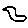
Label: bird